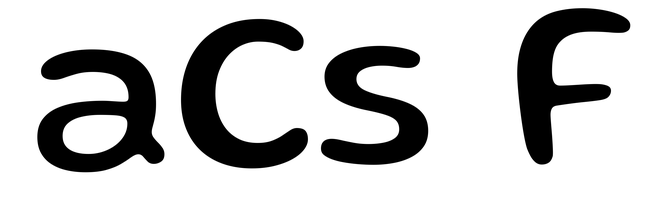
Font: Gluten_Regular